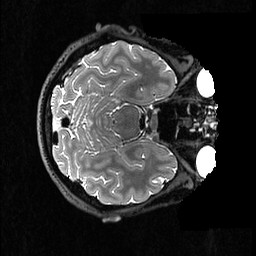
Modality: T2w
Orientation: axial
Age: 26
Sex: male
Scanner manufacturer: ge
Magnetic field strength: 3 T
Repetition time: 3.202 s
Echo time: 0.06231 s